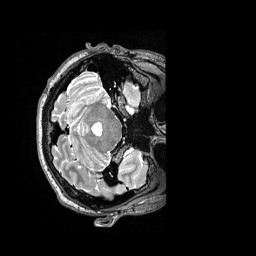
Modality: T2w
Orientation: axial
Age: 21
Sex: male
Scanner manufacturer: siemens
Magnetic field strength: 3 T
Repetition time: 3.2 s
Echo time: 0.562 s